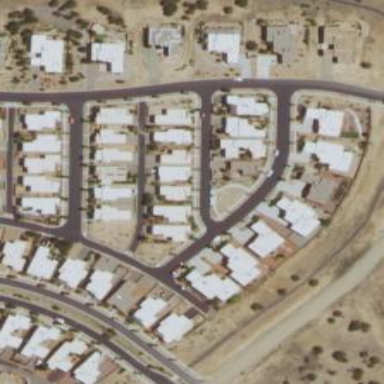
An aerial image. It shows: Residential road.